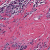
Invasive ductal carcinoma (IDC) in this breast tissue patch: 0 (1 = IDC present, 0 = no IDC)